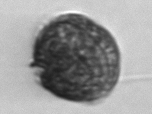
Label: Alexandrium_catenella